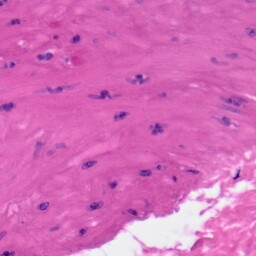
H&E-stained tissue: Skin